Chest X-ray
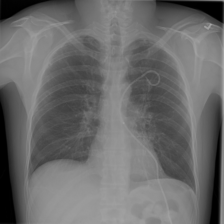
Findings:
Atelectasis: negative
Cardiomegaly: negative
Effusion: negative
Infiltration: positive
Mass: negative
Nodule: negative
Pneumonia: negative
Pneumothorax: positive
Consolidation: negative
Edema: negative
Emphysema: negative
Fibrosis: negative
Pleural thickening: negative
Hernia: negative